Question: I'm trying to swap the ItemsPanel in a ListBox for a WrapPanel but the ItemsPanelTemplate on the style doesn't seem to be having an effect. The style is found and applied because the border and background colours change, but inspecting with snoop shows no WrapPanel.
'''
<Style x:Key="CocktailGrid" TargetType="ListBox" BasedOn="{StaticResource {x:Type ListBox}}">
<Setter Property="SnapsToDevicePixels" Value="true"/>
<Setter Property="Background" Value="White" />
<Setter Property="BorderThickness" Value="1" />
<Setter Property="BorderBrush" Value="Black" />
<Setter Property="OverridesDefaultStyle" Value="true" />
<Setter Property="SelectionMode" Value="Single" />
<Setter Property="ScrollViewer.HorizontalScrollBarVisibility" Value="Disabled"/>
<Setter Property="ScrollViewer.VerticalScrollBarVisibility" Value="Auto"/>
<Setter Property="ScrollViewer.CanContentScroll" Value="true"/>
<Setter Property="ItemsPanel">
<Setter.Value>
<ItemsPanelTemplate>
<WrapPanel
IsItemsHost="True"
Width="{Binding
Path=ActualWidth,
RelativeSource={RelativeSource
Mode=FindAncestor,
AncestorType=
{x:Type ScrollContentPresenter}}}" />
</ItemsPanelTemplate>
</Setter.Value>
</Setter>
<Setter Property="ItemTemplate">
<Setter.Value>
<DataTemplate>
<Grid>
<Grid.RowDefinitions>
<RowDefinition Height="80" />
<RowDefinition Height="*"/>
</Grid.RowDefinitions>
<Grid.ColumnDefinitions>
<ColumnDefinition Width="Auto"/>
</Grid.ColumnDefinitions>
<Image Grid.Row="0" Source="{Binding ImageName}" Height="80" Stretch="Uniform"/>
<TextBlock Grid.Row="1" Text="{Binding Name}" TextWrapping="Wrap" TextTrimming="CharacterEllipsis"/>
</Grid>
</DataTemplate>
</Setter.Value>
</Setter>
</Style>
'''
The ListBox is declared as:
'''
<ListBox x:Name="lstCocktails" PreviewKeyDown="dg_PreviewKeyDown" ItemsSource="{Binding Source={StaticResource drinksSource}}" SelectedItem="{Binding SelectedItem,ElementName=root,Mode=TwoWay}" Style="{StaticResource CocktailGrid}"
SelectionMode="Single" MouseDoubleClick="lstCocktails_MouseDoubleClick">
'''
Snoop visual tree:

I've overridden ItemsPanels in other parts of the app but for some reason this one is eluding me
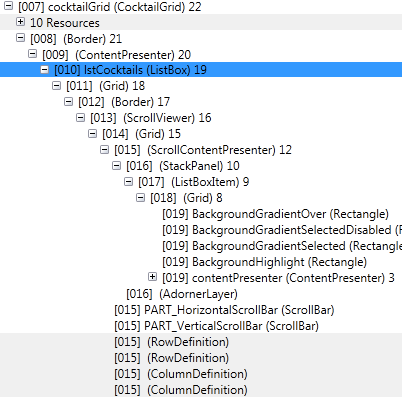
Answer: Use this instead of ItemsTemplate
'''
<Setter Property="Template">
<Setter.Value>
<ControlTemplate TargetType="ListBox">
<Border Background="{TemplateBinding ListBox.Background}" CornerRadius="5">
<WrapPanel IsItemsHost="True"/>
</Border>
</ControlTemplate>
</Setter.Value>
</Setter>
'''
It works